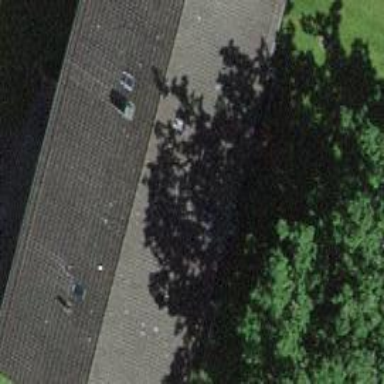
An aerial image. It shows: Gabled roof apartments building.